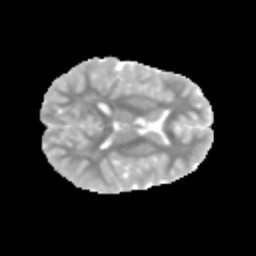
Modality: MD
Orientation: axial
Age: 13
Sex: male
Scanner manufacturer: siemens
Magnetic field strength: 3 T
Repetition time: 3.8 s
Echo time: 0.07 s